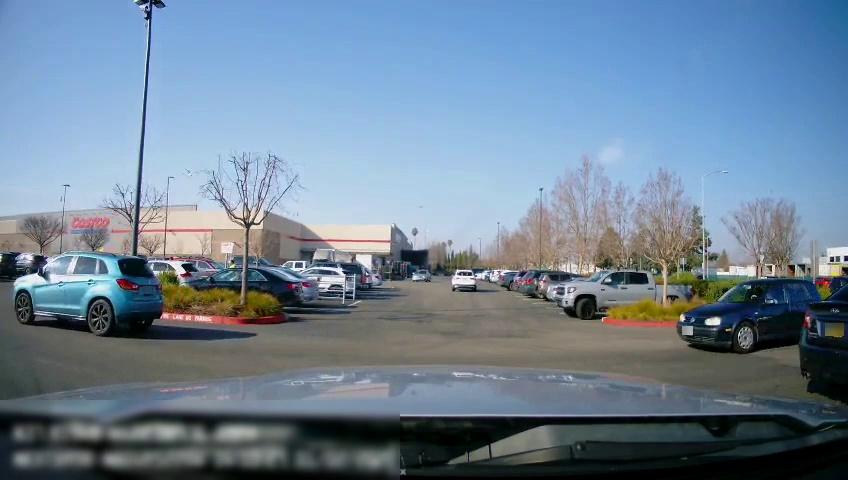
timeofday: Day
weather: Sunny
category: Drivable Space
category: Vehicles | Car
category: Vehicles | SUV
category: Vehicles | SUV
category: Vehicles | SUV
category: Vehicles | Truck
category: Vehicles | Car
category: Vehicles | SUV
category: Vehicles | SUV
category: Vehicles | SUV
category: Vehicles | SUV
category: Vehicles | SUV
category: Vehicles | Car
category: Vehicles | Car
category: Vehicles | Car
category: Vehicles | Car
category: Vehicles | Car
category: Vehicles | Car
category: Vehicles | SUV
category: Vehicles | Truck
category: Vehicles | Truck
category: Vehicles | SUV
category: Vehicles | SUV